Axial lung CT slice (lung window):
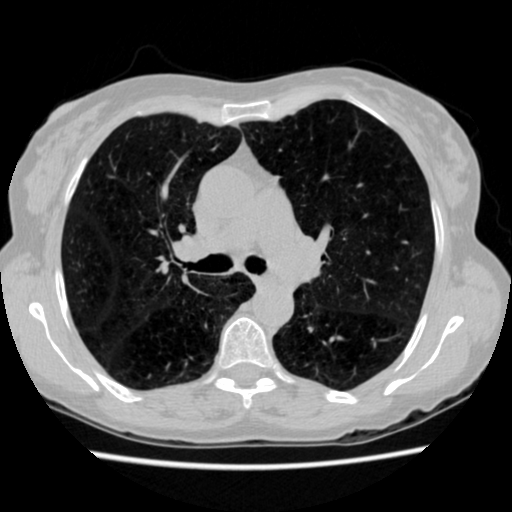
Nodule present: no